Question: I'm not a java developer, but I'm trying to use Netbeans 8.0.1 and java 1.8.0_05 for a wizard application.
I added a JTabbedPane (with 5 tabs) in my project and associated a stateChanged event to enable or disable two button: "next" and "prev".
'''
private void tabbedPaneStateChanged(javax.swing.event.ChangeEvent evt)
{
bttPrev.setEnabled(tabbedPane.getSelectedIndex() > 0);
bttNext.setEnabled(tabbedPane.getSelectedIndex() < (tabbedPane.getTabCount() - 1));
}
'''
When I run the application both button are disabled. In debug I have noticed:
'''
tabbedPane.getSelectedIndex() = 0
tabbedPane.getTabCount() = 1 ==> should be 5!!!!
'''
of course, 0 = 1 - 1 then bttNext was disabled. But why tabbedPane.getTabCount = 1 when it should be 5? If I change tab, it works fine returning 5.
I didn't understand if that is a native bug from java 1.8. Is that possibile, or is there a better and logical explanation that I didn't catch?

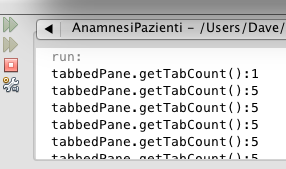
Answer: i think the problem is netbeans add statechange to the tabbedpane before add the panels .may be this cause that issue .
and if you put sout after 'initcomponent()' method ,
'''
//initComponents();
System.out.println("init");
'''
.you will see out put as ,
'''
1
init
'''
so it's clear state event is get fired while executing init component method ,may be when tabs add to pane
what you can do .
add statechange event after add 3 panels not before ..
'''
tabbedPane.addTab("lastpanel", jPanel5);
// add statechange event after adding 3 panels
tabbedPane.addChangeListener(new javax.swing.event.ChangeListener() {
public void stateChanged(javax.swing.event.ChangeEvent evt) {
tabbedPaneStateChanged(evt);
}
});
'''
another simple solution //working well
change state twise at the constructor
add this 2 lines to consructor of your class
'''
initComponents();//add following lines after this line
tabbedPane.setSelectedIndex(1);
tabbedPane.setSelectedIndex(0);
'''